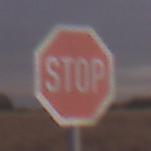
Verkehrszeichen: Stop
Umgebung: Outdoor, Nature
Tageszeit: SunriseSunset
Wetter: PartlyCloudy
Licht: Natural
Jahreszeit: NotSpecified
Kontrast: LowContrast